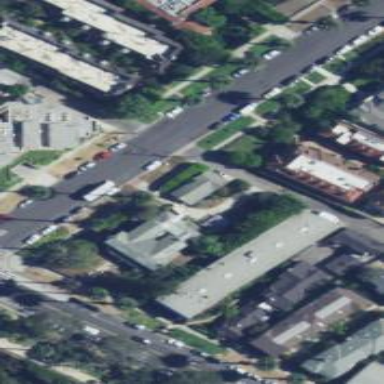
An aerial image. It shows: Residential alleyway.